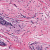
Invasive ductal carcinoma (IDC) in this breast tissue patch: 0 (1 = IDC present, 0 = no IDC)